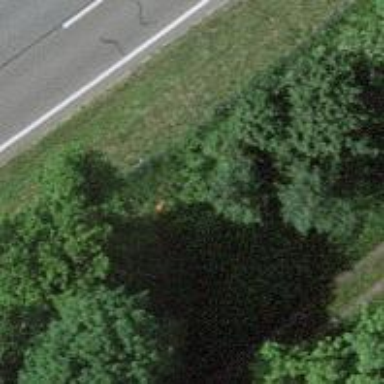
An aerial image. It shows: Orange aerial marker supported by pole.